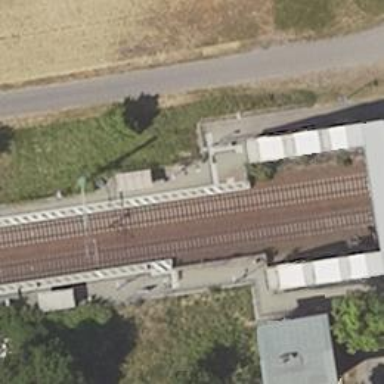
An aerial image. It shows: Platform edge at railway station.